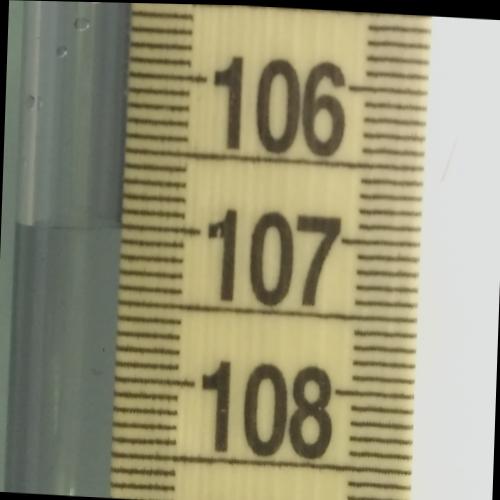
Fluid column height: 107.0 cm